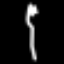
Label: fork